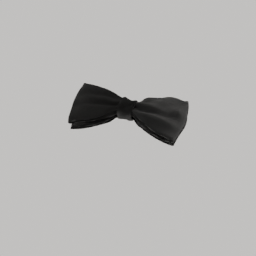
Label: people